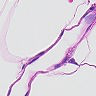
Metastatic tissue present: no